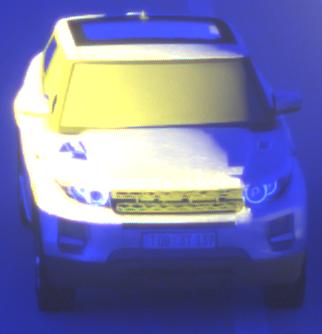
Make: Land Rover
Model: Range Rover Evoque 2.0 Si4
Detailed model: Range Rover Evoque (I)
Model produced from: 2011/08
Model produced until: 2013/11
Doors: 5
Color: white
Road condition: dry road
Daytime: sunrise or sunset
Contrast: high contrast